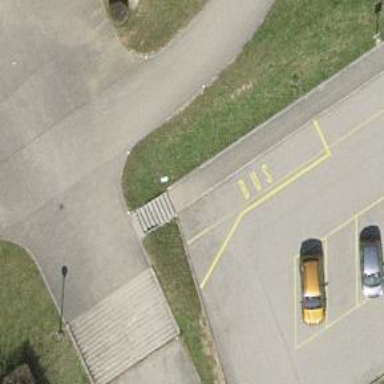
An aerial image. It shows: Road with steps.